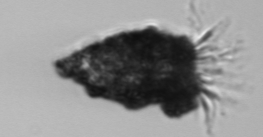
Label: Tintinnopsis